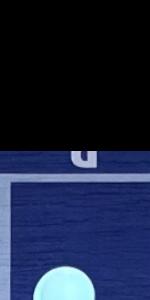
Label: Empty